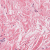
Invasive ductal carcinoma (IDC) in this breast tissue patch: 0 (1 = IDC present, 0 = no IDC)